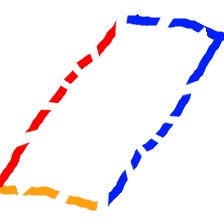
Shape: parallelogram